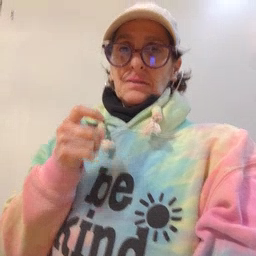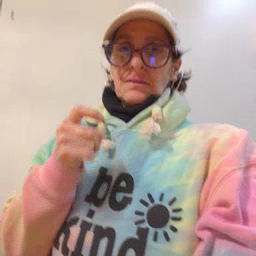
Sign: fast